Question:
I don't want to show the char suggestion when I click on any key. How can I do this?
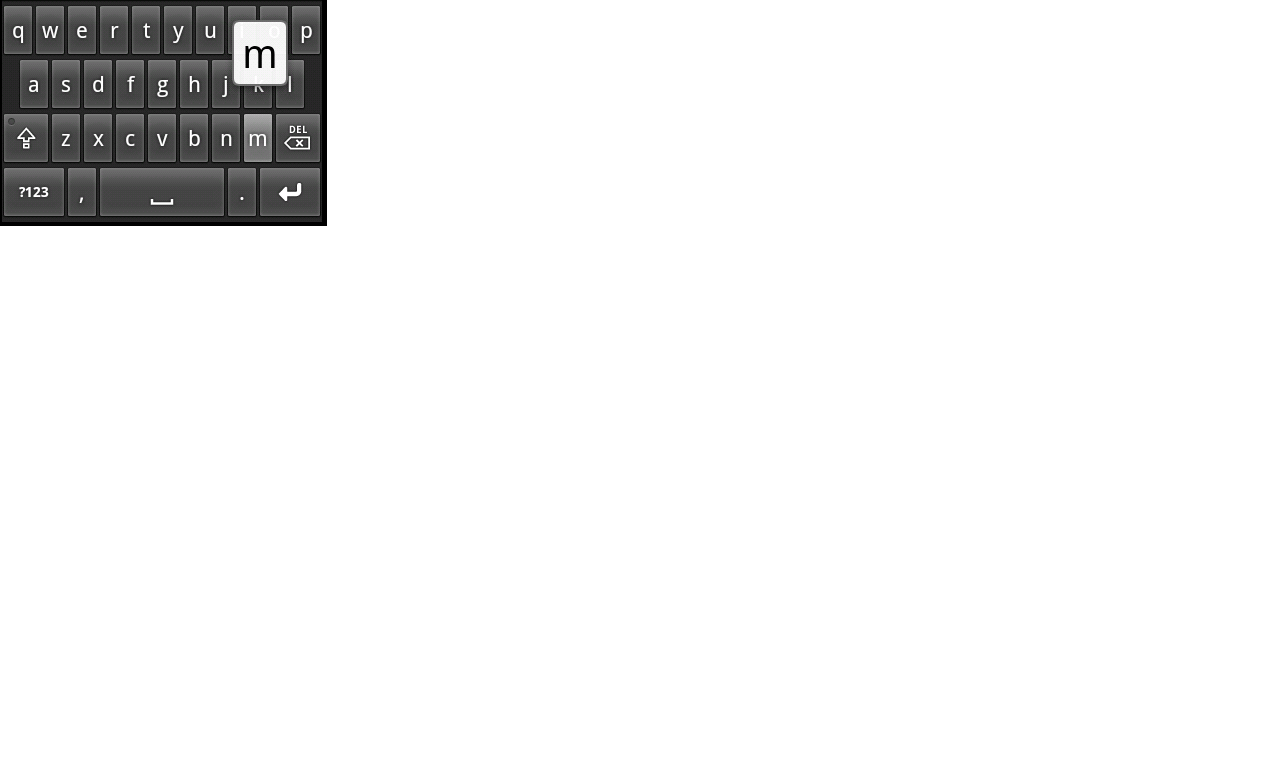
Answer: I think and as per I know that we can't disable this PopUp for Android Keyboard..
But it is possible to disable or change(layout) of PopUp when we create our own custom keyboard..
if you want create your own custom keyboard and you want change or disable PopUp then this <URL> will be help you..